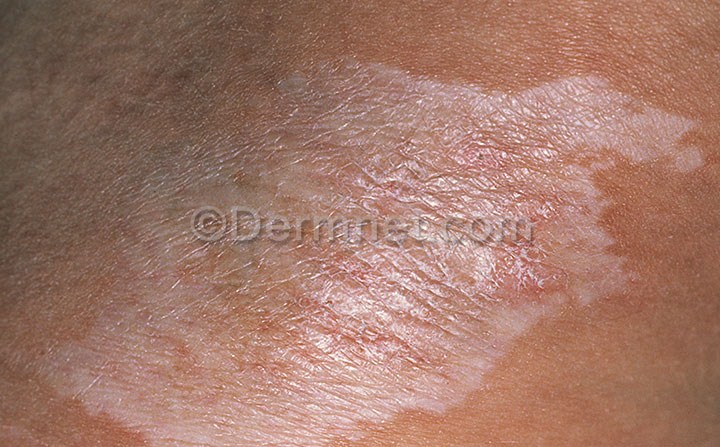
Disease: Psoriasis pictures Lichen Planus and related diseases